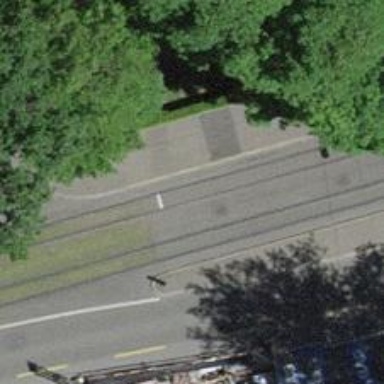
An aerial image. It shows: Tram stop with public transport stop position for trams.